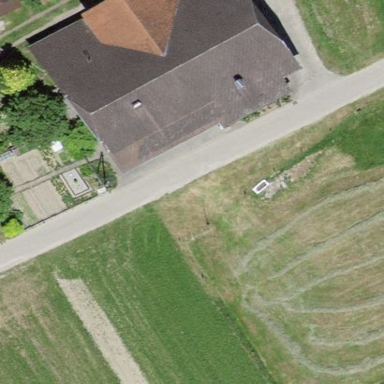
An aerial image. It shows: Farm building.